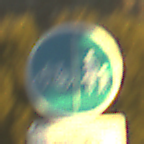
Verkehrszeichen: GetrennterRadUndGehwegRadwegLinks
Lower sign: HinweisDurchVerbaleAngabe2
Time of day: SunriseSunset
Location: Outdoor (Nature)
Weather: Clear
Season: NotSpecified
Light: Natural